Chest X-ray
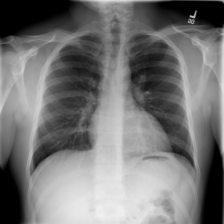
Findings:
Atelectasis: negative
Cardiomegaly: negative
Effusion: negative
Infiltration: negative
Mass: negative
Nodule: negative
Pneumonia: negative
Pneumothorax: negative
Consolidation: negative
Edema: negative
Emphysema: negative
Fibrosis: negative
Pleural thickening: negative
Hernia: negative